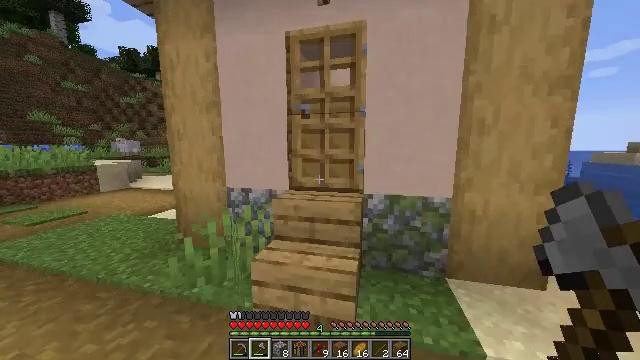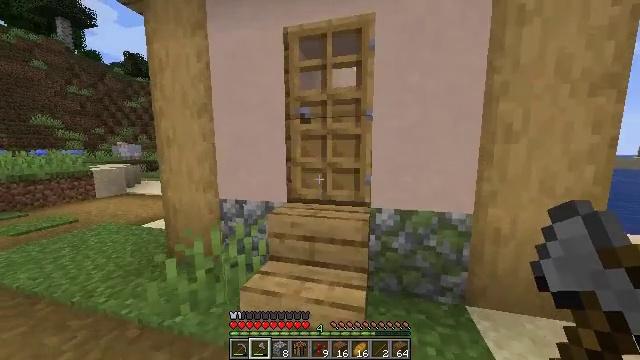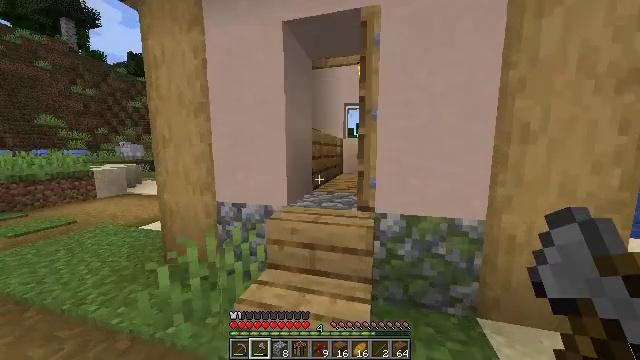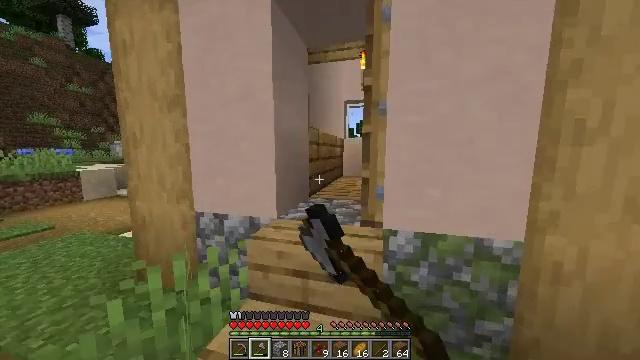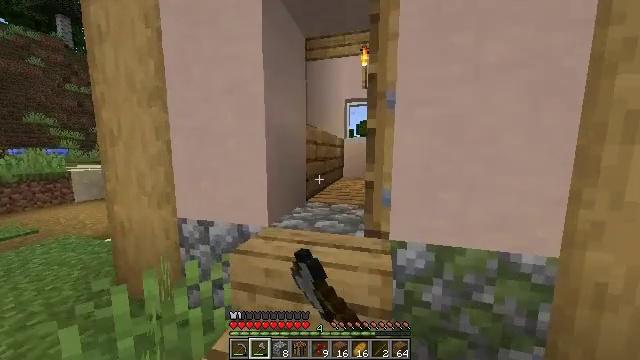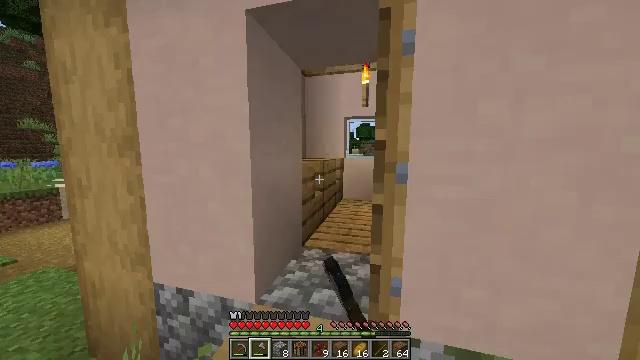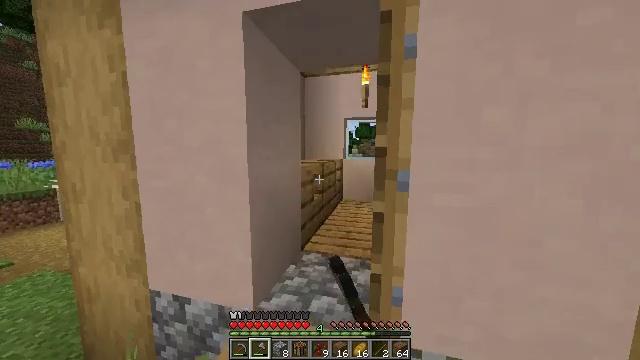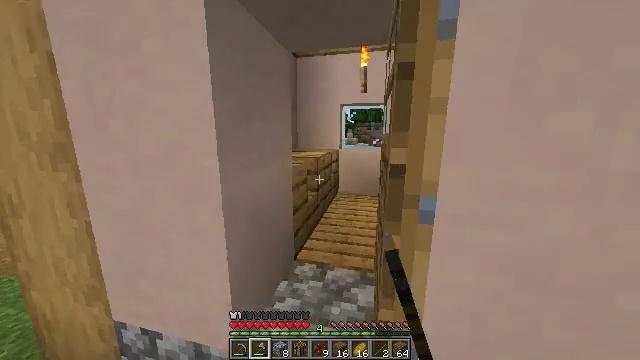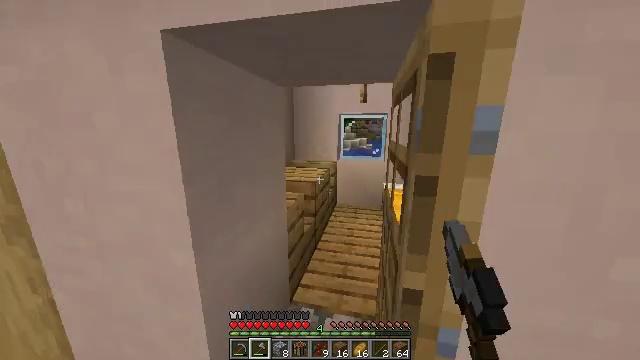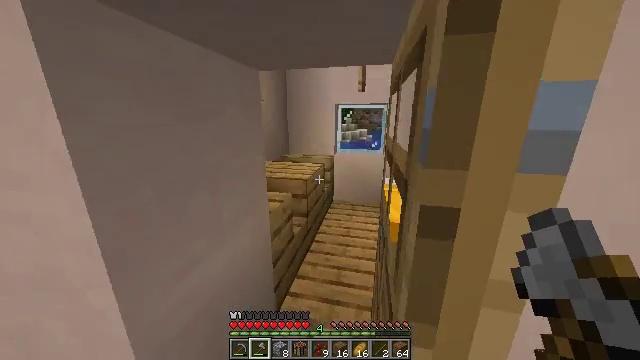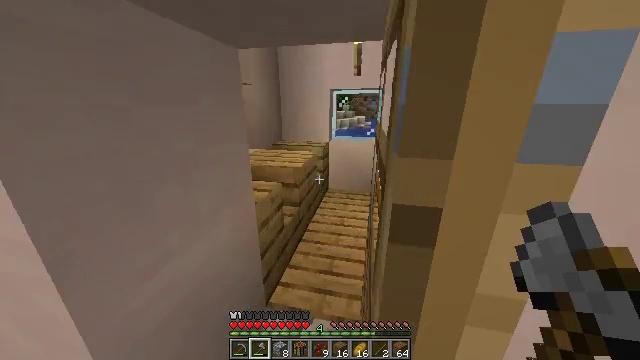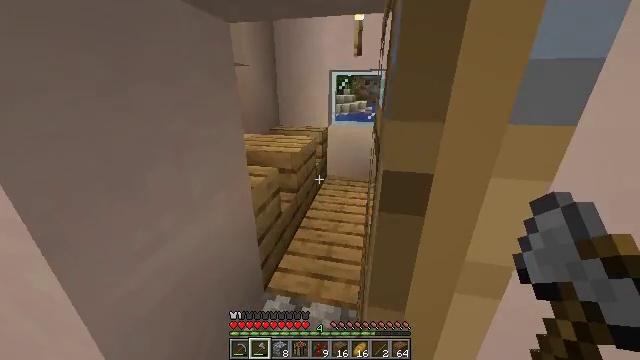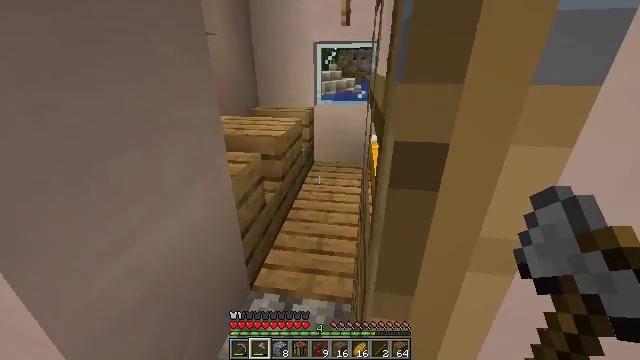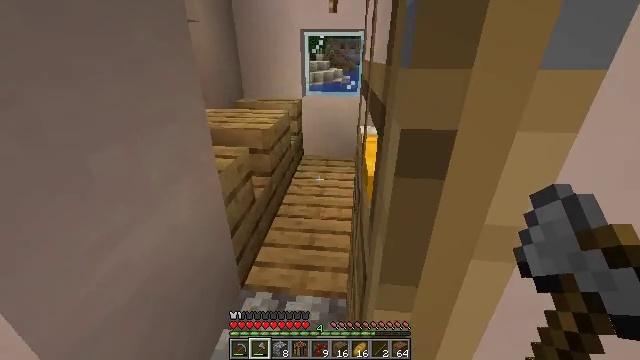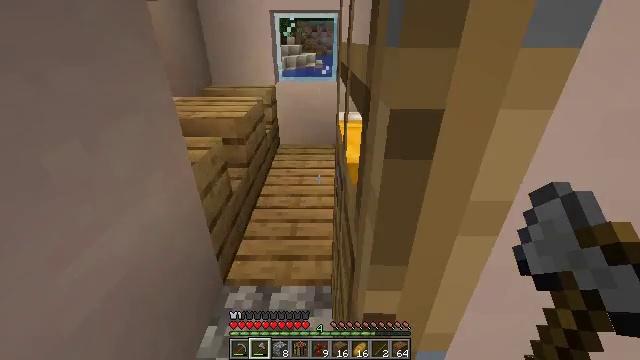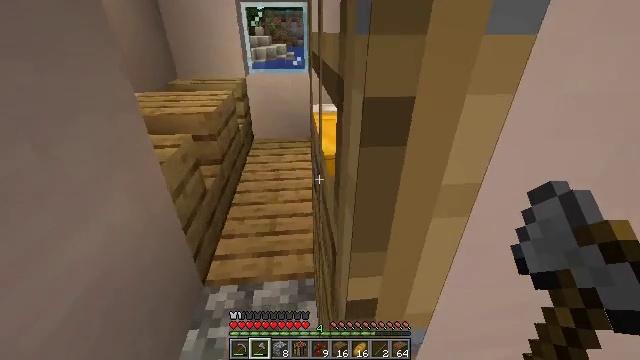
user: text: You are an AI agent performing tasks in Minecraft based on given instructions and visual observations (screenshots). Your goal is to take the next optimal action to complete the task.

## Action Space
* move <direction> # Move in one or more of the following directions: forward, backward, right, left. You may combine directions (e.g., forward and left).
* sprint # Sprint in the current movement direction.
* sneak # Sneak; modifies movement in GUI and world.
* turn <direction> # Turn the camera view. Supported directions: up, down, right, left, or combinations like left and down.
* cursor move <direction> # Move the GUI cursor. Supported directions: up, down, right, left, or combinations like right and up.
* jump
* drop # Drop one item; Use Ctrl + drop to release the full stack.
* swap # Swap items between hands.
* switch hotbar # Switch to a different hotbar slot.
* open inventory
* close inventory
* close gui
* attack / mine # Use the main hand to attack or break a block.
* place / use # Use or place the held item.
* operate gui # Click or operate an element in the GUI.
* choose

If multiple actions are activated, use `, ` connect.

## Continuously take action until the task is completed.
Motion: motion action
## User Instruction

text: Collect a hay block for crafting.
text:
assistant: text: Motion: move forward, turn up
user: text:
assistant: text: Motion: move forward, use / place
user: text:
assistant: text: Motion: move forward, use / place
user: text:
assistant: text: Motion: move forward
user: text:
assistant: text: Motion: move forward
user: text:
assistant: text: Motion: move forward
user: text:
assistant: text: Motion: move forward, turn right and down
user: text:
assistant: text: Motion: move forward and move right, turn down
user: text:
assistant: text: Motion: move forward and move right, turn down
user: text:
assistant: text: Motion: move forward, turn down
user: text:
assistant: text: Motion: move forward, turn down
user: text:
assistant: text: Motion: move forward, turn right and down
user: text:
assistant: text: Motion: move forward, turn right and down
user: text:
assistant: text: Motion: move forward, turn right and down
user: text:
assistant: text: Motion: move forward, turn right and down
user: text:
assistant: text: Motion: move forward and move left, turn right and down
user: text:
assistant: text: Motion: move forward and move left
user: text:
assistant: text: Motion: move forward and move left
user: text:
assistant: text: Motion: move left
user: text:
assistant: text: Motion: move left, turn right and down
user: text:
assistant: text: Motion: move back and move left, turn right
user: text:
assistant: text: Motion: move back and move left
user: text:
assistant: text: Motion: move back and move left
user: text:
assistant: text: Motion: move left
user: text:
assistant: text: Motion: move left
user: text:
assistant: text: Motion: move left
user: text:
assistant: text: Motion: move back and move left, turn left and up
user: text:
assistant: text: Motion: move back and move left, turn left and up
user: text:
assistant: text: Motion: move back and move left, turn left and up
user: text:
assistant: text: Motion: move back and move left, turn left and up